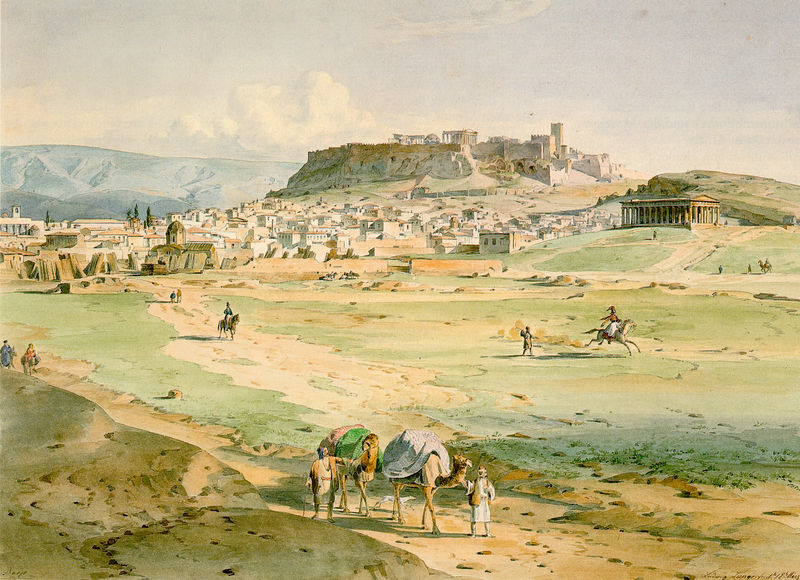
Titel: Das Tor der Athna Archegetis in Athen und die römische Agora von Westen
Künstler: Ludwig Lange
Standort: München
Institution: Staatliche Graphische Sammlung
Schlagwörter: berg, blau, felsen, gemälde, himmel, schatten, weiß, wolken, aquarell, bäume, grün, landschaft, menschen, ocker, sand, stadt, braun, fussgänger, grau, hell, licht, männer, strasse, säule, säulen, zeichnung, dach, gebäude, gras, haus, rasen, tier, tiere, tuch, weg, wiese, wolke, beige, malerei, mensch, stein, steine, tragen, weit, öl, ebene, erde, horizont, häuser, hügel, natur, weite, kirche, pfad, sonne, wege, wiesen, anhöhe, handel, pferd, pferde, reiter, turm, zypressen, süden, abhang, trocken, afrika, berge, fels, gebirge, wüste, dorf, dächer, auquarell, steppe, tor, kirchen, karawane, kolonnade, antike, burg, orient, orientalisch, türme, festung, asien, rennen, sandfarben, karg, reise, griechisch, griechenland, siedlung, tempel, reisende, araber, galopp, athen, akropolis, tempelberg, pfade, kamel, zitadelle, beduine, beduinen, wüstenstadt, kamele, dromedar, karavane, schatteb, kameltreiber, mini-karawane, siedlun, zitadell, horziont, grau#, hochstadt, pastellfarben, hü+gel